Field crop: maize
Growth stage: 1
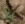
Species: atriplex